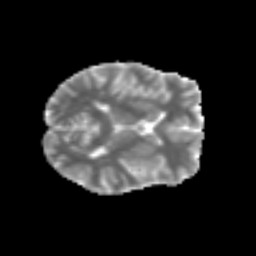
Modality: MD
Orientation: axial
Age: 44
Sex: female
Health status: ill
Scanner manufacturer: siemens
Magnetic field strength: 3 T
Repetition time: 8.7 s
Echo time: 0.11 s